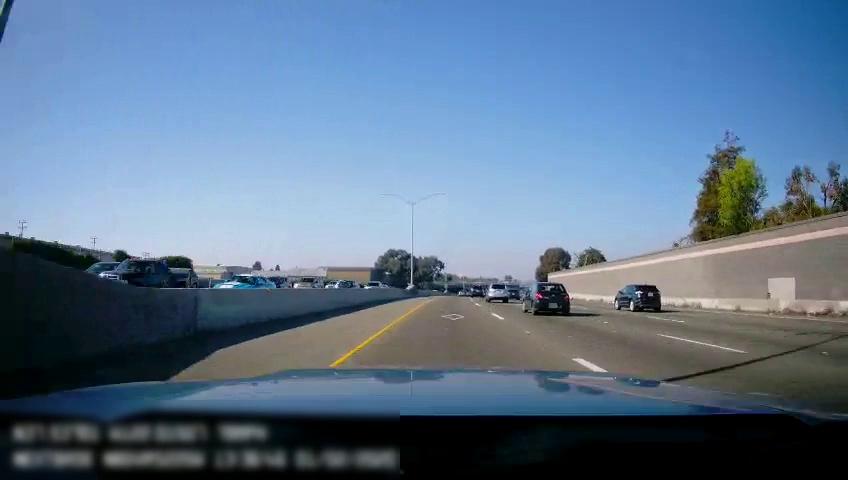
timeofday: Day
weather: Sunny
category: Drivable Space
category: Vehicles | SUV
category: Vehicles | SUV
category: Vehicles | SUV
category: Vehicles | Car
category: Vehicles | SUV
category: Vehicles | Car
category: Vehicles | Car
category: Vehicles | Truck
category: Vehicles | Car
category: Vehicles | Car
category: Vehicles | SUV
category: Vehicles | SUV
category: Vehicles | SUV
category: Vehicles | SUV
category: Vehicles | Car
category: Lanes | Current Lane
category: Lanes | Current Lane
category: Lanes | Alternate Lane
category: Lanes | Alternate Lane
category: Lanes | Alternate Lane